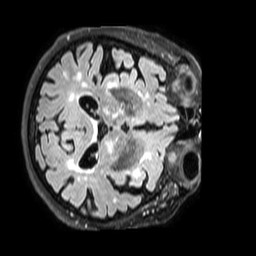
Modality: FLAIR
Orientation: axial
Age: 86
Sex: female
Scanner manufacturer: philips
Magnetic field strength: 3 T
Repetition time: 4.8 s
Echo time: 0.2973 s